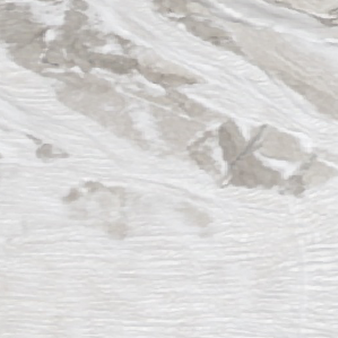
Label: other